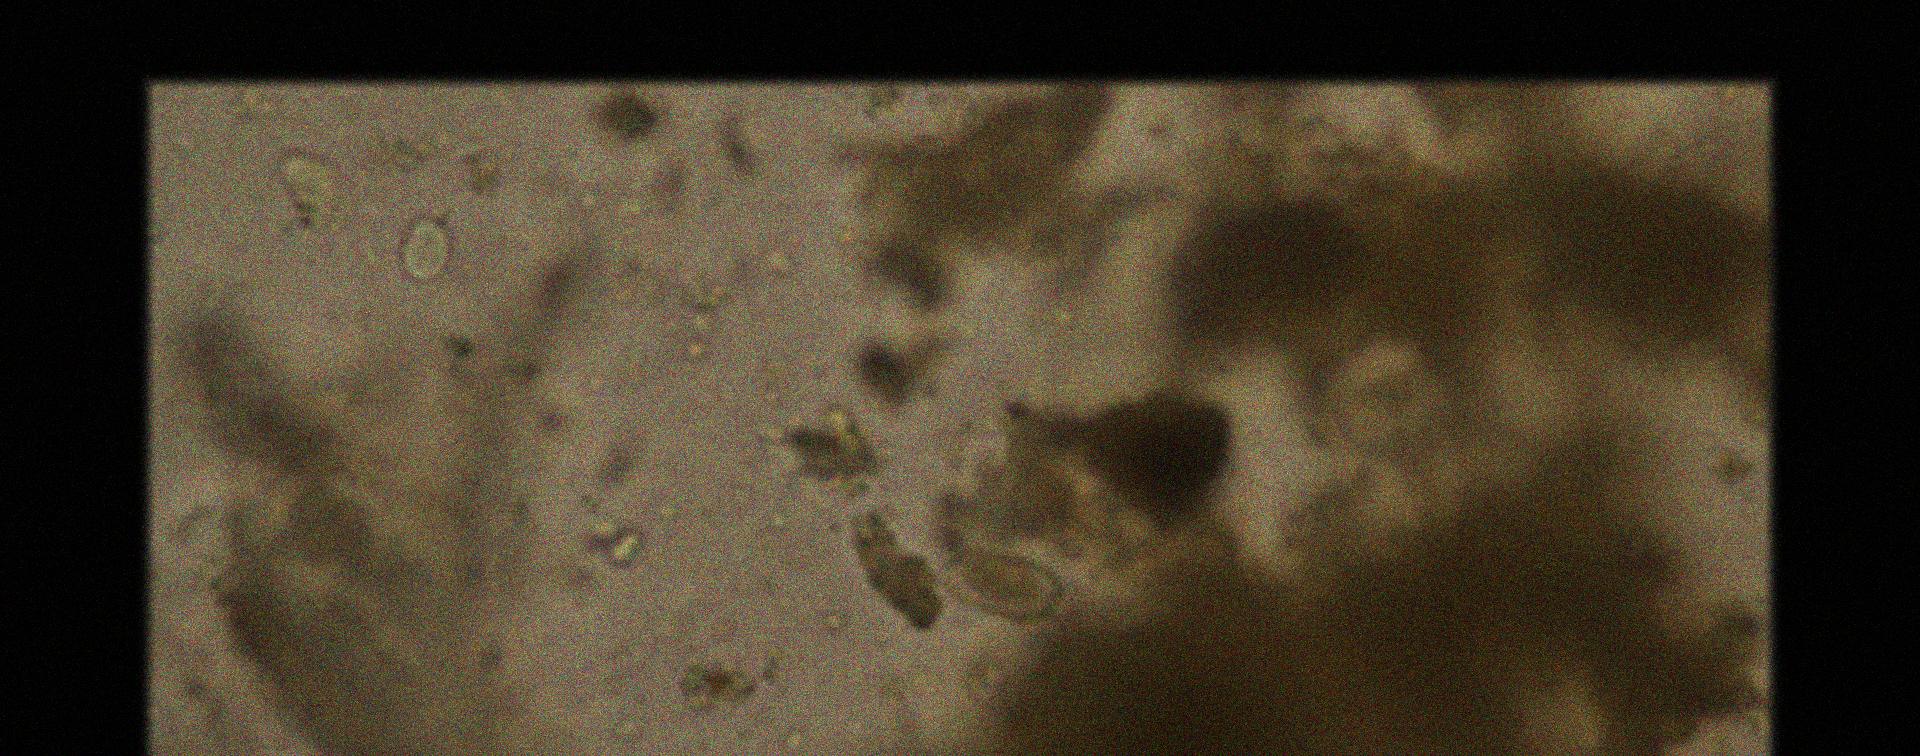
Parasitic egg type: Capillaria philippinensis